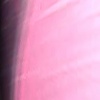
Label: sunburn